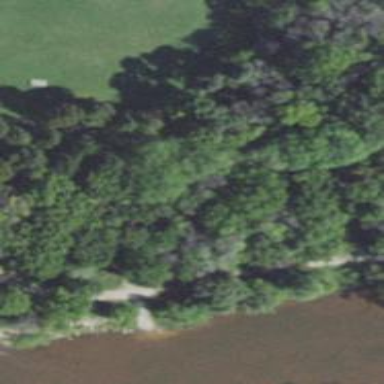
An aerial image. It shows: Path leading to bridge.